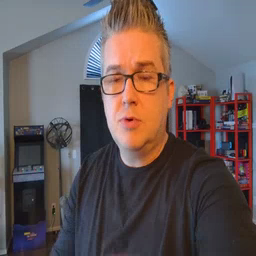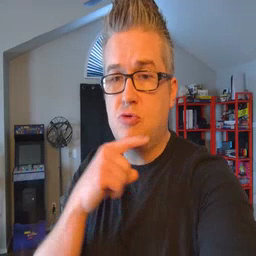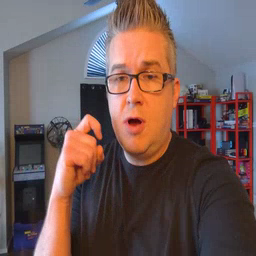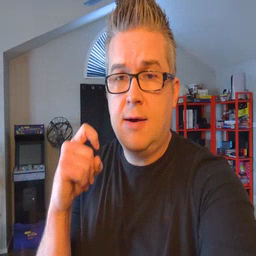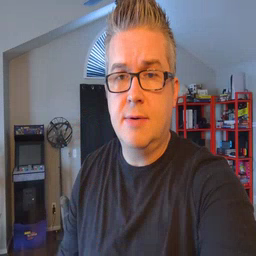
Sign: dry